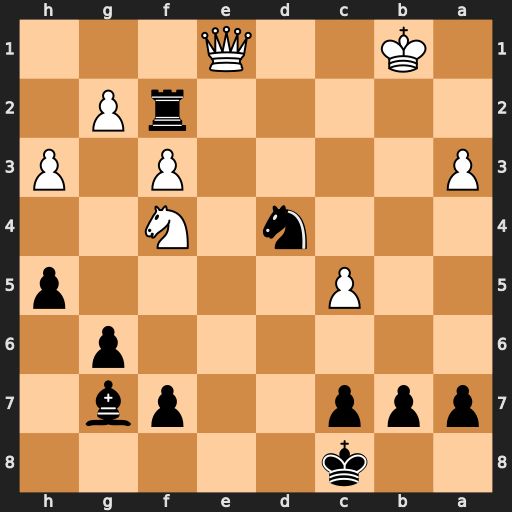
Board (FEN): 2k5/ppp2pb1/6p1/2P4p/3n1N2/P4P1P/5rP1/1K2Q3
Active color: b
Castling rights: -
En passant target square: -
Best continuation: Rb2+ Kxb2 Nxf3+ Qc3 Bxc3+